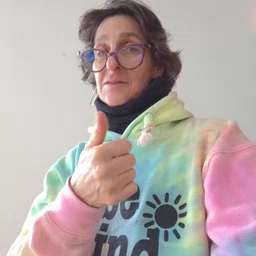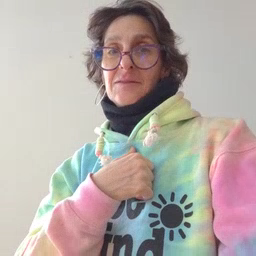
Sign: not